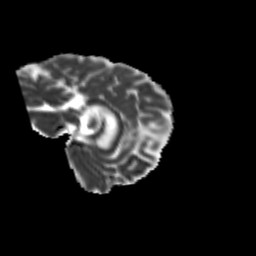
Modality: MD
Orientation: sagittal
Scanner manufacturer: siemens
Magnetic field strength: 3 T
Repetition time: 9.2 s
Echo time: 0.084 s